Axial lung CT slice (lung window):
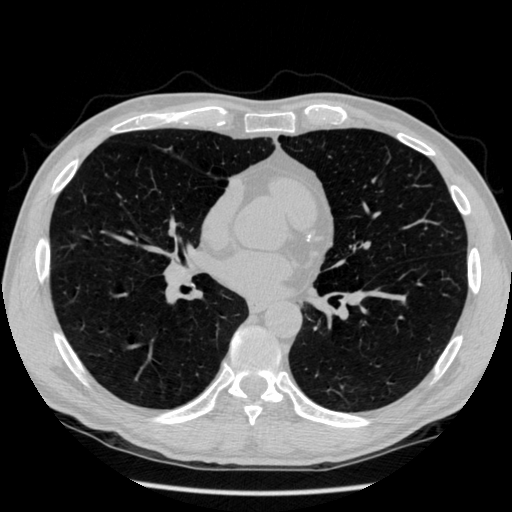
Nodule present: no